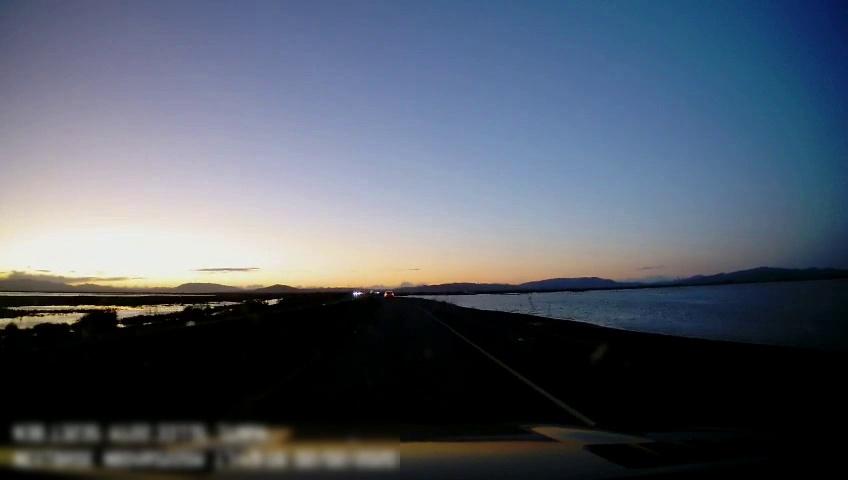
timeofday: Dusk/Dawn/Twilight
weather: Sunny
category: Drivable Space
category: Vehicles | Car
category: Lanes | Current Lane
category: Lanes | Current Lane